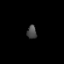
Tissue: prostate
Cell type: Epithelial cells
Senescence score: 0.3587
Nuclear area (px): 129
Mean DAPI intensity: 71.039